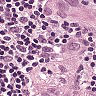
Metastatic tissue present: yes